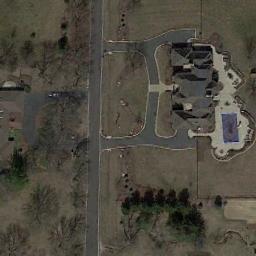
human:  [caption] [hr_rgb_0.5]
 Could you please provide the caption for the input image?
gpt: There are blocks of residential areas between the jungles .

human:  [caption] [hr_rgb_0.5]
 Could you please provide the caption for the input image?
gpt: There are several houses of various sizes and many withered trees in a sparse residential area, Surrounded by open spaces and a road .

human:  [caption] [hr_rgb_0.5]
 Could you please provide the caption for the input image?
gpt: There are several roads of different lengths beside the sparse residential .

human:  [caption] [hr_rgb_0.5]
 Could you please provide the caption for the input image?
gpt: The sparse residential is on the bare land next to some trees and a road .

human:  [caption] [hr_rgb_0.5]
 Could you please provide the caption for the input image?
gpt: A sparse residential area with some brown trees and a black building .